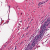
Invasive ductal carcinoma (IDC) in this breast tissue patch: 0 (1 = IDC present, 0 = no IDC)